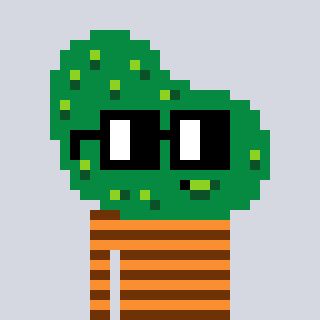
a pixel art character with square black glasses, a pickle-shaped head and a orange-colored body on a cool background